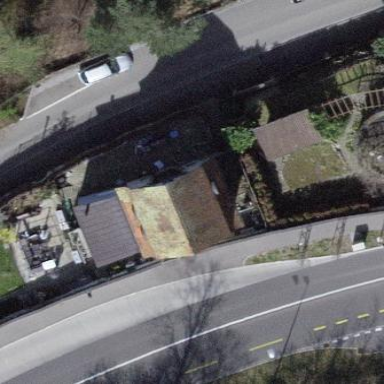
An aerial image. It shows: Detached building.